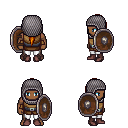
a pixel art fantasy rpg character, male body template, human, dark skin, leather chest armor, white pants, dark blonde ponytail hairstyle, chain hood, cloth bracers, maroon shoes, shield, four views (front, back, left, right), 2x2 character sprite sheet, small pixel art, hard edges, no anti-aliasing